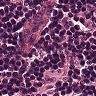
Metastatic tissue present: no